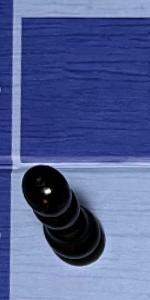
Label: Pawn_Black